Question: ## I am trying to implement multiple seek Bars in a single Activity
'''
public class Filters extends Activity implements OnSeekBarChangeListener{
private SeekBar PRICEbar,DISTANCEbar, RATINGbar; // declare seekbar object variable
// declare text label objects
private TextView PRICEtextProgress,DISTANCEtextProgress, RATINGtextProgress;
/** Called when the activity is first created. */
@Override
public void onCreate(Bundle savedInstanceState)
{
super.onCreate(savedInstanceState);
// load the layout
setContentView(R.layout.filters);
PRICEbar = (SeekBar)findViewById(R.id.PRICEseekBarID); // make seekbar object
PRICEbar.setOnSeekBarChangeListener(this); // set seekbar listener.
// since we are using this class as the listener the class is "this"
// make text label for progress value
PRICEtextProgress = (TextView)findViewById(R.id.PRICEtextViewProgressID);
// make text label for action
//textAction = (TextView)findViewById(R.id.textViewAction);
////////////////////////////////////////////////////////
DISTANCEbar = (SeekBar)findViewById(R.id.DISTANCEseekBarID); // make seekbar object
DISTANCEbar.setOnSeekBarChangeListener(this);
DISTANCEtextProgress = (TextView)findViewById(R.id.DISTANCEtextViewProgressID);
////////////////////////////////////////////////////////
RATINGbar = (SeekBar)findViewById(R.id.RATINGseekBarID); // make seekbar object
RATINGbar.setOnSeekBarChangeListener(this);
RATINGtextProgress = (TextView)findViewById(R.id.RATINGtextViewProgressID);
}
@Override
public void onProgressChanged(SeekBar seekBar, int progress,
boolean fromUser) {
// TODO Auto-generated method stub
// change progress text label with current seekbar value
PRICEtextProgress.setText("Price:: Rs "+progress);
// change action text label to changing
//textAction.setText("changing");
DISTANCEtextProgress.setText("Distance:: "+progress);
RATINGtextProgress.setText("Rating:: "+progress);
}
@Override
public void onStartTrackingTouch(SeekBar seekBar) {
// TODO Auto-generated method stub
//textAction.setText("starting to track touch");
}
@Override
public void onStopTrackingTouch(SeekBar seekBar) {
// TODO Auto-generated method stub
seekBar.setSecondaryProgress(seekBar.getProgress());
//textAction.setText("ended tracking touch");
}
}
'''
'''
<?xml version="1.0" encoding="utf-8"?>
<LinearLayout xmlns:android="http://schemas.android.com/apk/res/android"
xmlns:tools="http://schemas.android.com/tools"
android:layout_width="match_parent"
android:layout_height="match_parent"
android:orientation="vertical" >
<RelativeLayout
android:id="@+id/relativeLayoutforPRICE"
android:layout_width="fill_parent"
android:layout_height="wrap_content" >
<TextView
android:id="@+id/PRICEtextViewProgressID"
android:layout_width="wrap_content"
android:layout_height="wrap_content"
android:layout_alignParentLeft="true"
android:layout_alignParentTop="true"
android:text="Price"
android:textAppearance="?android:attr/textAppearanceLarge" >
</TextView>
<SeekBar
android:id="@+id/PRICEseekBarID"
android:layout_width="match_parent"
android:layout_height="wrap_content"
android:layout_alignParentLeft="true"
android:layout_below="@+id/textView1"
android:layout_marginTop="26dp"
android:max="100" >
</SeekBar>
</RelativeLayout>
<View
android:layout_width="fill_parent"
android:layout_height="1dp"
android:background="@android:color/black" />
<RelativeLayout
android:id="@+id/relativeLayoutforDISTANCE"
android:layout_width="fill_parent"
android:layout_height="wrap_content" >
<TextView
android:id="@+id/DISTANCEtextViewProgressID"
android:layout_width="wrap_content"
android:layout_height="wrap_content"
android:layout_alignParentLeft="true"
android:layout_alignParentTop="true"
android:text="DISTANCE"
android:textAppearance="?android:attr/textAppearanceLarge" >
</TextView>
<SeekBar
android:id="@+id/DISTANCEseekBarID"
android:layout_width="match_parent"
android:layout_height="wrap_content"
android:layout_alignParentLeft="true"
android:layout_below="@+id/textView1"
android:layout_marginTop="26dp"
android:max="100" >
</SeekBar>
</RelativeLayout>
<View
android:layout_width="fill_parent"
android:layout_height="1dp"
android:background="@android:color/black" />
<RelativeLayout
android:id="@+id/relativeLayoutforRATING"
android:layout_width="fill_parent"
android:layout_height="wrap_content" >
<TextView
android:id="@+id/RATINGtextViewProgressID"
android:layout_width="wrap_content"
android:layout_height="wrap_content"
android:layout_alignParentLeft="true"
android:layout_alignParentTop="true"
android:text="Rating"
android:textAppearance="?android:attr/textAppearanceLarge" >
</TextView>
<SeekBar
android:id="@+id/RATINGseekBarID"
android:layout_width="match_parent"
android:layout_height="wrap_content"
android:layout_alignParentLeft="true"
android:layout_below="@+id/textView1"
android:layout_marginTop="26dp"
android:max="100" >
</SeekBar>
</RelativeLayout>
</LinearLayout>
'''
---

---
- We can clearly that no matter which seekbar i change value of all
changes at once- How can i resolve this ?- Also how can i make rating seek bar accept values like '( 1,2,3,4,5 )'
instead of '(1234..100)'
Any ideas ?
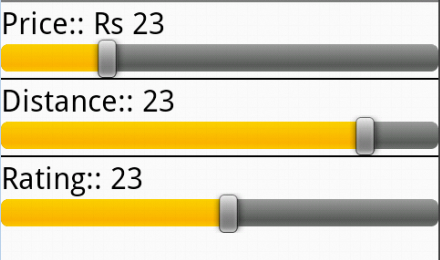
Answer: All of your SeekBars are calling the same method on the same object (this) when their value changes. There are two things you can do:
1. In your handler method, check to see which SeekBar triggered the call. @Override
public void onProgressChanged(SeekBar seekBar, int progress, boolean fromUser) {
if (seekBar == PRICEbar)
PRICEtextProgress.setText("Price:: Rs "+progress);
else if (seekBar == DISTANCEbar)
DISTANCEtextProgress.setText("Distance:: "+progress);
else if (seekBar == RATINGbar)
RATINGtextProgress.setText("Rating:: "+progress);
}
2. You can also just use in-line anonymous classes public class Filters extends Activity { //Remove implements OnSeekBarChangeListener
...
@Override
public void onCreate(Bundle savedInstanceState)
{
super.onCreate(savedInstanceState);
// load the layout
setContentView(R.layout.filters);
// make text label for progress value
PRICEtextProgress = (TextView)findViewById(R.id.PRICEtextViewProgressID);
PRICEbar = (SeekBar)findViewById(R.id.PRICEseekBarID); // make seekbar object
PRICEbar.setOnSeekBarChangeListener(new OnSeekBarChangeListener {
@Override
public void onProgressChanged(SeekBar seekBar, int progress, boolean fromUser) {
PRICEtextProgress.setText("Price:: Rs "+progress);
}
});
////////////////////////////////////////////////////////
DISTANCEtextProgress = (TextView)findViewById(R.id.DISTANCEtextViewProgressID);
DISTANCEbar = (SeekBar)findViewById(R.id.DISTANCEseekBarID); // make seekbar object
DISTANCEbar.setOnSeekBarChangeListener(new OnSeekBarChangeListener {
@Override
public void onProgressChanged(SeekBar seekBar, int progress, boolean fromUser) {
DISTANCEtextProgress.setText("Distance:: "+progress);
}
});
////////////////////////////////////////////////////////
RATINGtextProgress = (TextView)findViewById(R.id.RATINGtextViewProgressID);
RATINGbar = (SeekBar)findViewById(R.id.RATINGseekBarID); // make seekbar object
RATINGbar.setOnSeekBarChangeListener(new OnSeekBarChangeListener {
@Override
public void onProgressChanged(
SeekBar seekBar, int progress, boolean fromUser) {
RATINGtextProgress.setText("Rating:: "+progress);
}
});
}
Finally,
You can use seekBar.setMax(int) to limit the max value of the seek bar to 5.